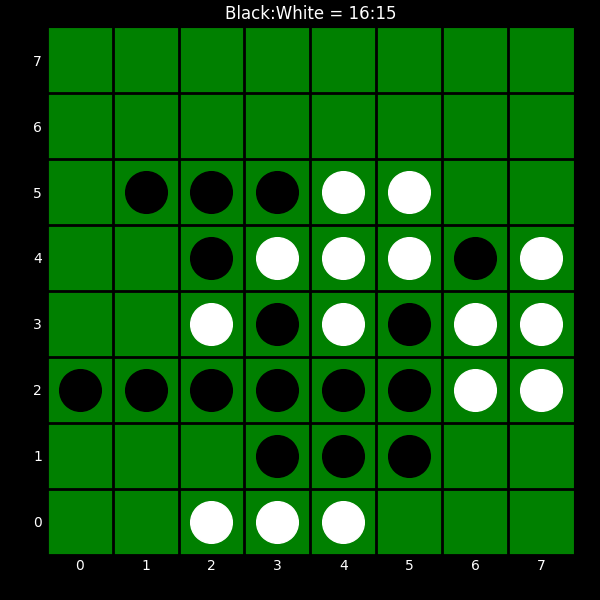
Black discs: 16
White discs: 15